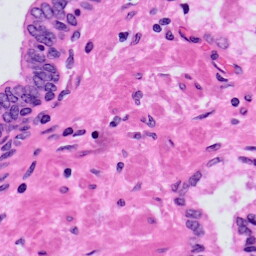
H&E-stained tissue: Prostate